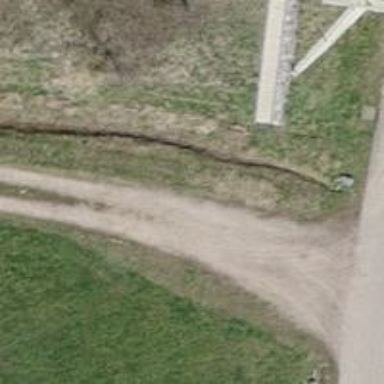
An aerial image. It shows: Grass track.